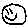
Label: smiley face